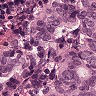
Metastatic tissue present: yes